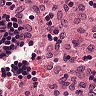
Metastatic tissue present: no